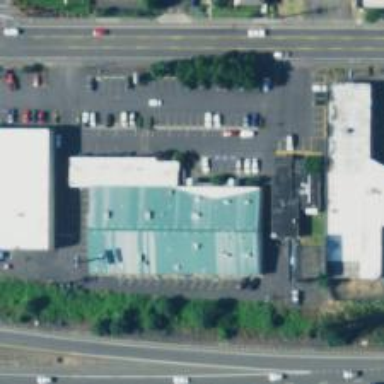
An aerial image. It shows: Veterinary facility.